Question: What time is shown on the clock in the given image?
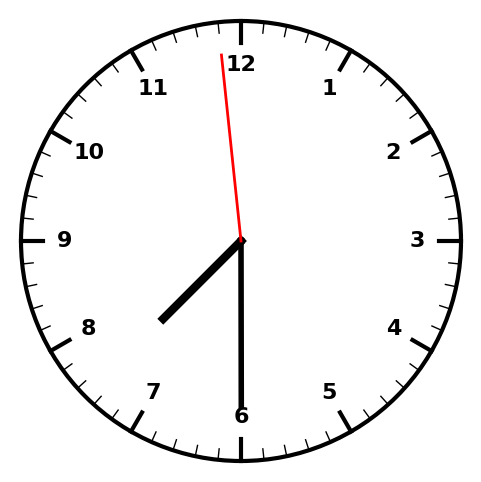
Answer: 07:29:59